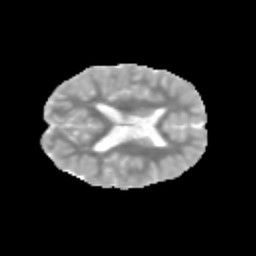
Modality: MD
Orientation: axial
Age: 10
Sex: male
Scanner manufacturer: siemens
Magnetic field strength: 3 T
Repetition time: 3.8 s
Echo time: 0.07 s